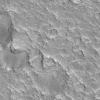
Atmospheric dust classification: not_dusty